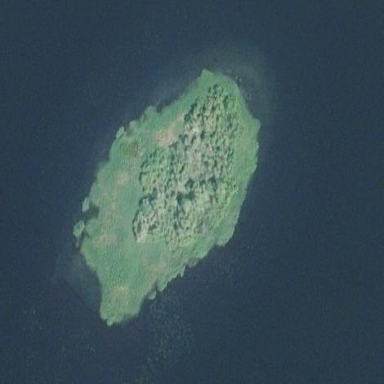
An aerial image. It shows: Islet.